Interaction volume radius: 5 \u00c5
Interaction volume height: 10 \u00c5
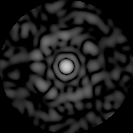
Disorder parameter: 0.8432